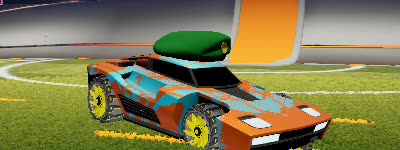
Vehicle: breakout